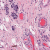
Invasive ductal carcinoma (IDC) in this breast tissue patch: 1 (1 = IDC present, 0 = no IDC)